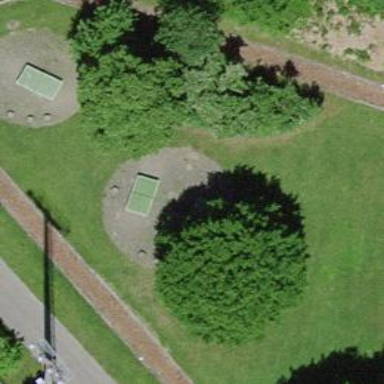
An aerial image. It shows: Pitch for leisure activities.